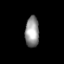
Tissue: lung
Cell type: Endothelial cells
Senescence score: 0.5848
Nuclear area (px): 419
Mean DAPI intensity: 147.158